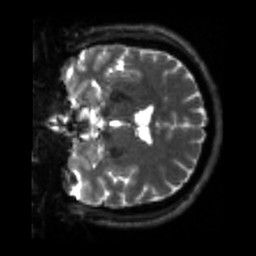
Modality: sbref
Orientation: coronal
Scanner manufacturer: siemens
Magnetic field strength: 3 T
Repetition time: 4 s
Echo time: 0.0594 s